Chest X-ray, PA view. Patient: 60 years old, sex F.
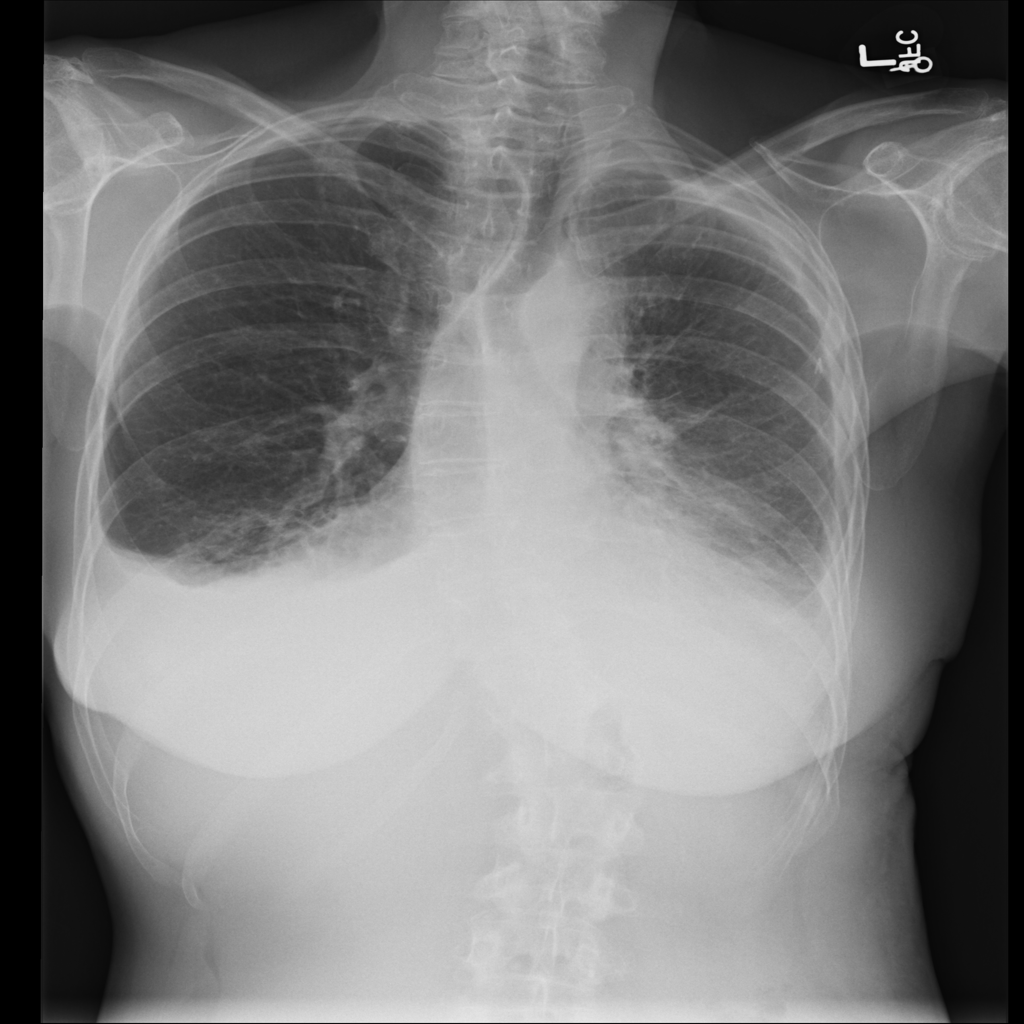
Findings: No Finding